Interaction volume radius: 5 \u00c5
Interaction volume height: 25 \u00c5
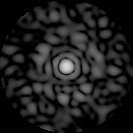
Disorder parameter: 0.8752